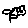
Label: flower